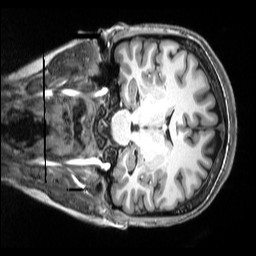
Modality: T1w
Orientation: coronal
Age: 26
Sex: female